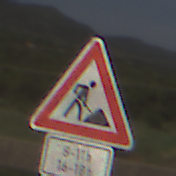
Verkehrszeichen: Arbeitsstelle
Zusatzzeichen unten: ZeitangabenOhneBeschraenkungAufWochentage2
Umgebung: Outdoor, RoadRail
Tageszeit: MorningAfternoon
Wetter: PartlyCloudy
Licht: Natural
Jahreszeit: NotSpecified
Kontrast: HighContrast